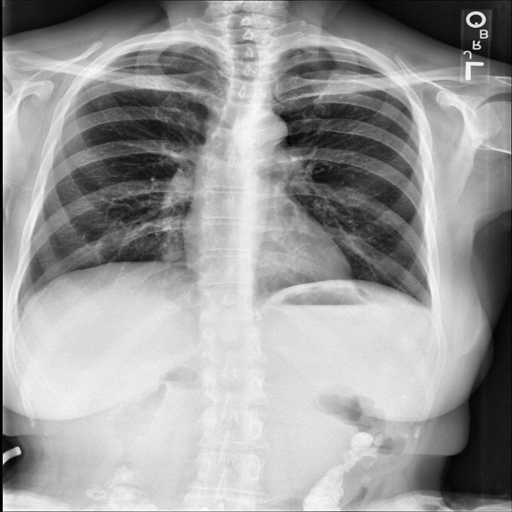
Finding: NORMAL